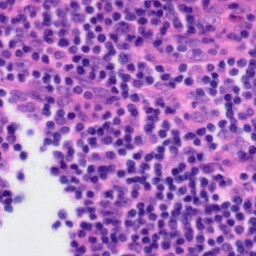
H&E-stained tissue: Tonsil